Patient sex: M
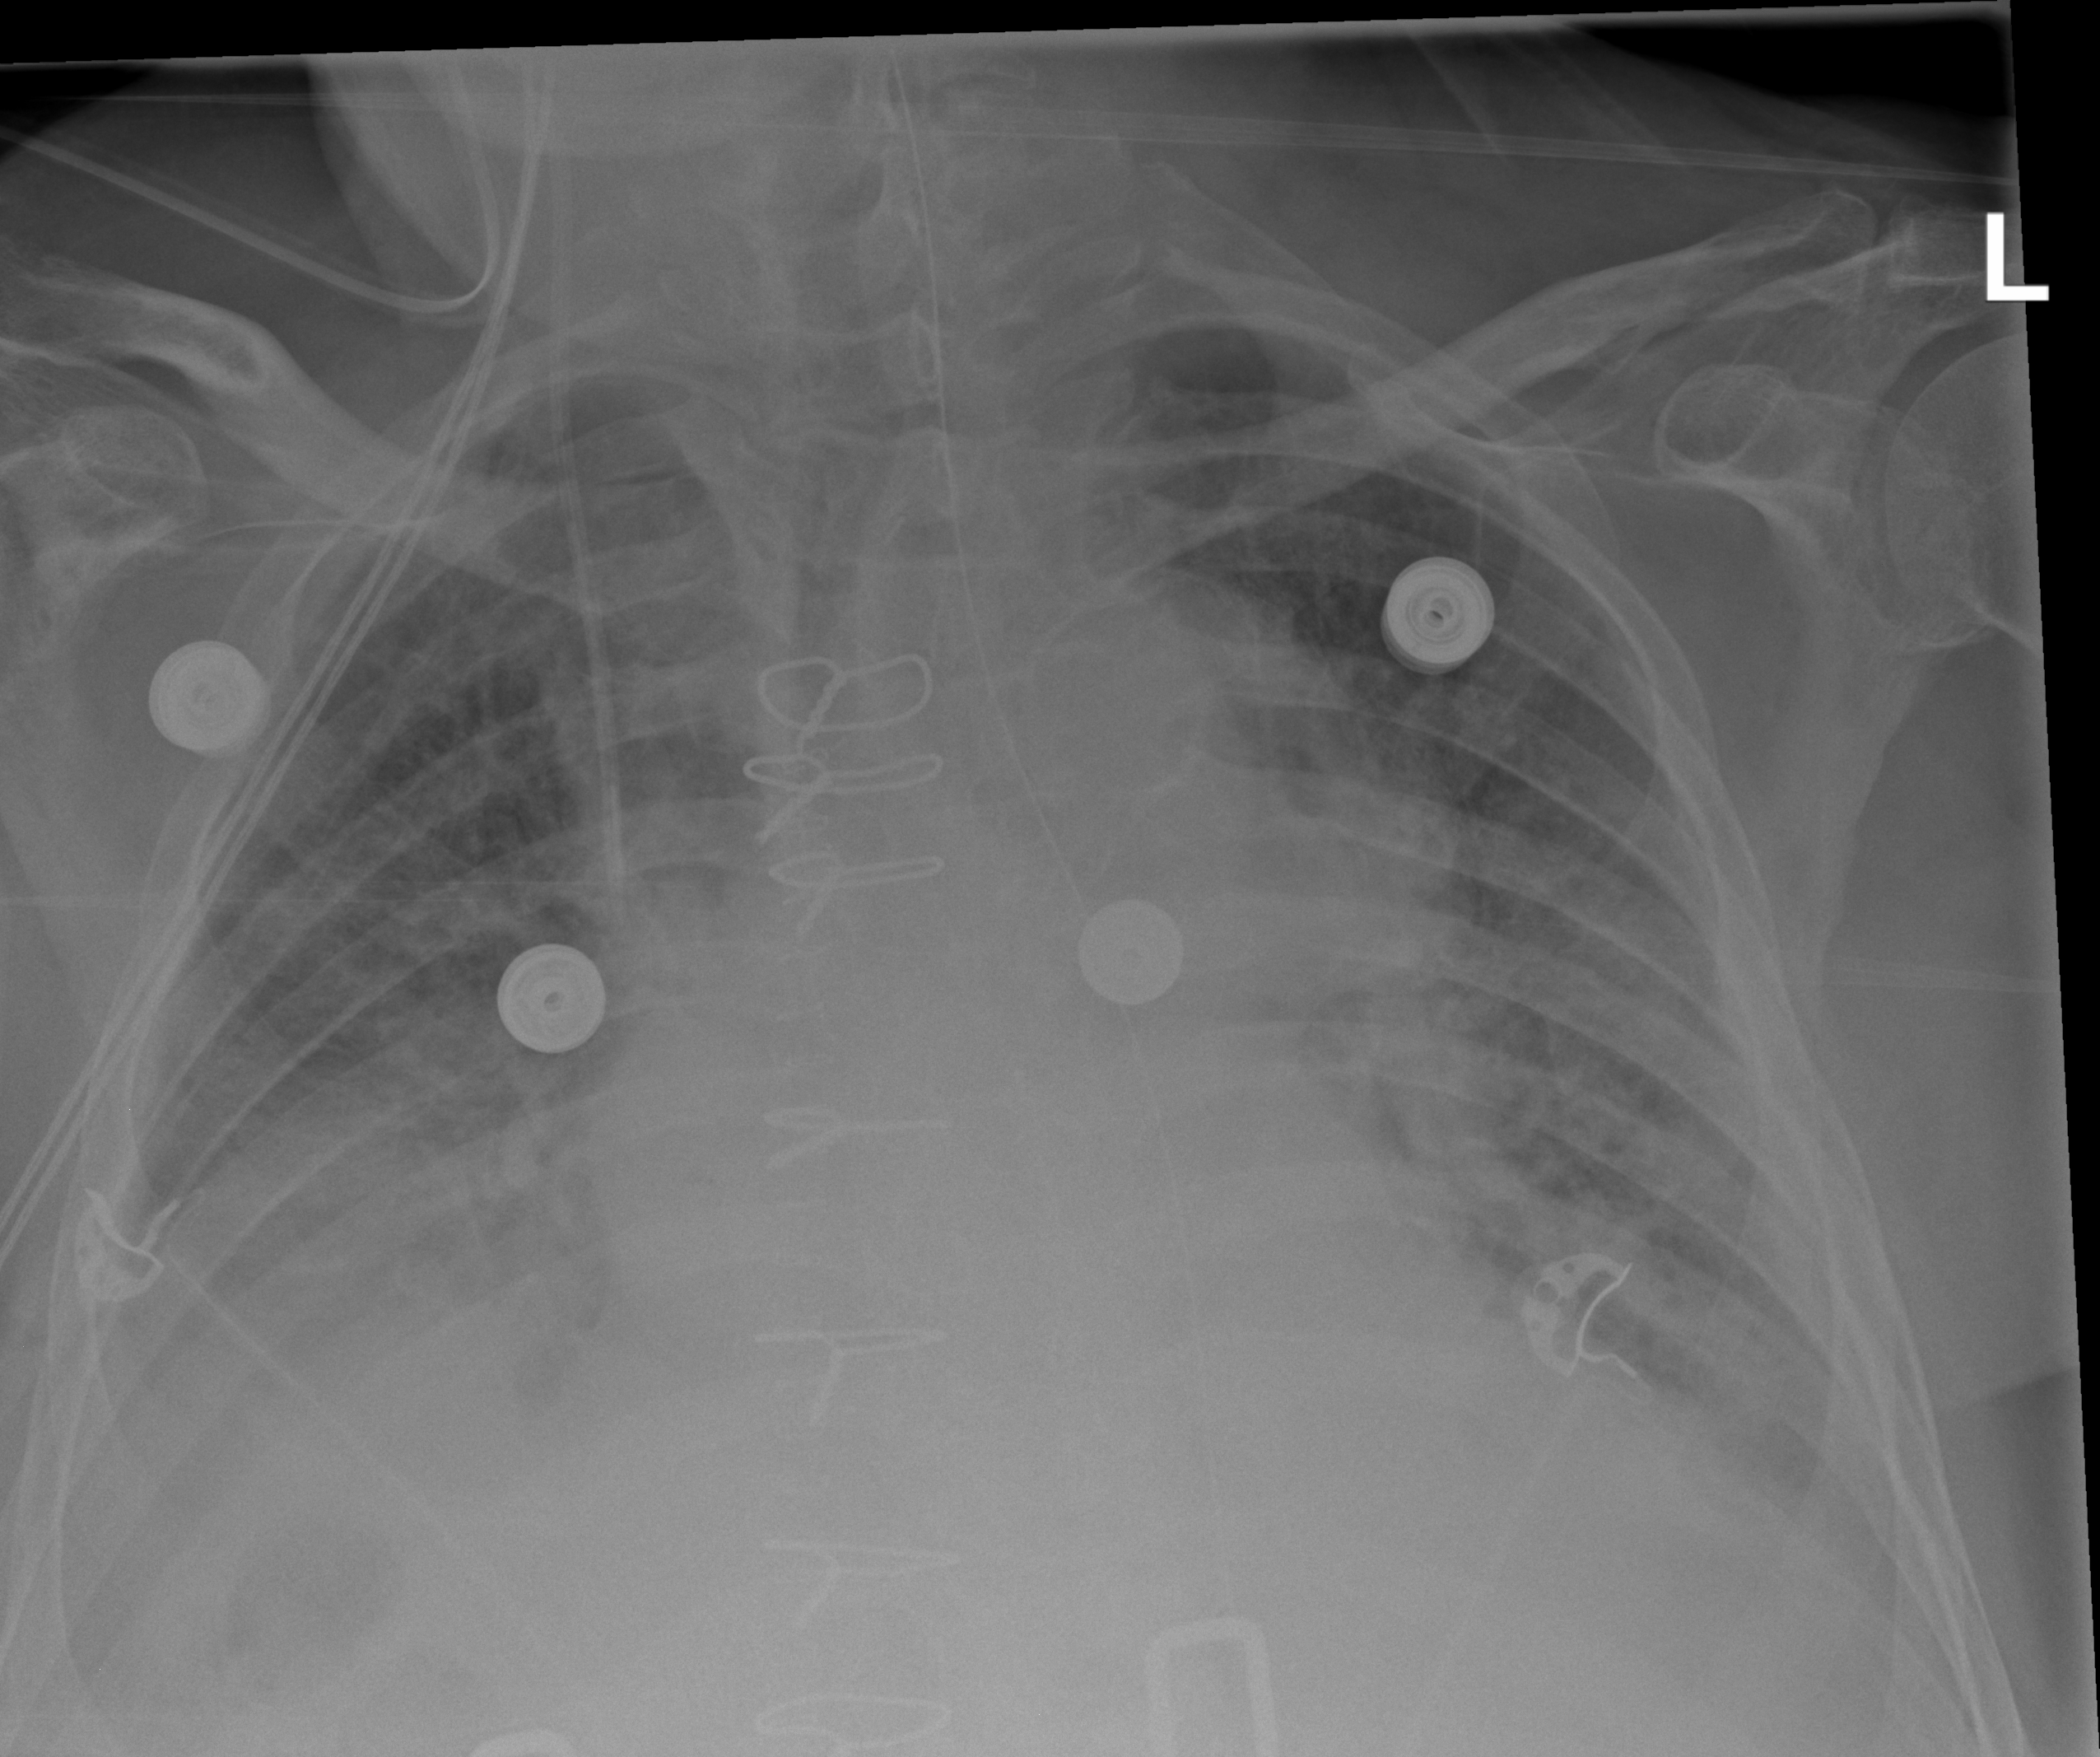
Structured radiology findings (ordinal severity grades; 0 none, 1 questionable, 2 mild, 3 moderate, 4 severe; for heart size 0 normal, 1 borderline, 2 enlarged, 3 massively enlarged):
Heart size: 1
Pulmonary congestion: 2
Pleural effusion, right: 3
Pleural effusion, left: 3
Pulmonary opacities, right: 0
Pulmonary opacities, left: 0
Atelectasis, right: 3
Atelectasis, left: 3